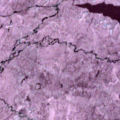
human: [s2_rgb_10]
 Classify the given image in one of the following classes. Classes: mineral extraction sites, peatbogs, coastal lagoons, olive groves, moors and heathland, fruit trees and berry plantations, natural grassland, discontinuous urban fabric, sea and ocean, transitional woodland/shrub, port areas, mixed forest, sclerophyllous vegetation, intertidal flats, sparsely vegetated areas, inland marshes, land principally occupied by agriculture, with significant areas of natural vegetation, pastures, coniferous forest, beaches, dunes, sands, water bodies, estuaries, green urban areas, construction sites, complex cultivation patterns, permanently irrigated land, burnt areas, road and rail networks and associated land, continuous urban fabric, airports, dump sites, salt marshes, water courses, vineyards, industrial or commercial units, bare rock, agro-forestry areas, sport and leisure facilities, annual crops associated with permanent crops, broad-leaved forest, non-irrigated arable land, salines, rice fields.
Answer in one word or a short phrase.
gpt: sea and ocean